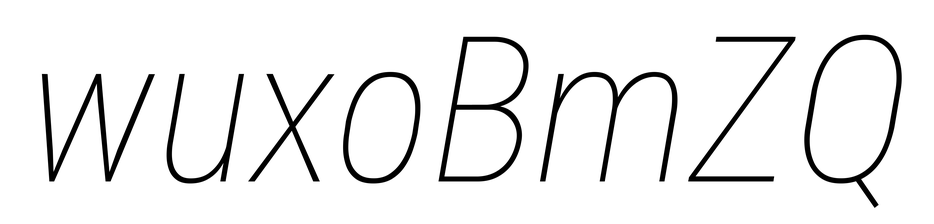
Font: Roboto-Italic_Condensed_Thin_Italic